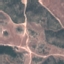
Label: HerbaceousVegetation